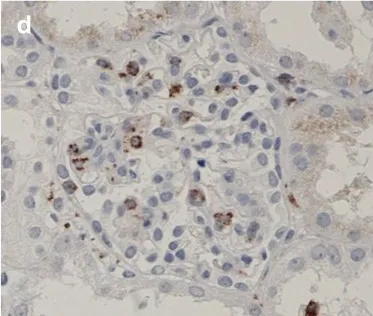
Histologic and immunohistologic evaluations of the patient's kidney tissue. Which is supported by immunohistologic staining. X400).
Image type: pathology (immunostaining)